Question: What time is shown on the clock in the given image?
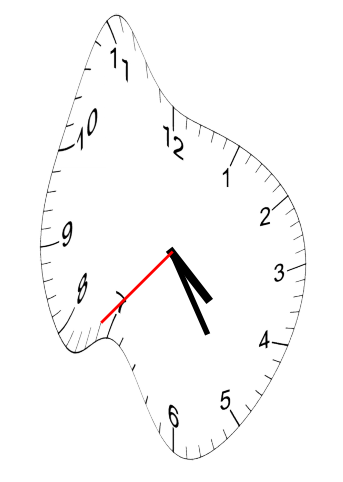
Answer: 04:24:37